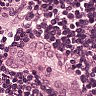
Metastatic tissue present: yes